Field crop: tomato
Growth stage: 2
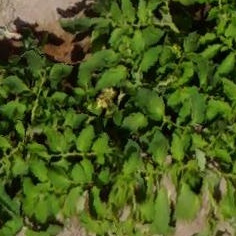
Species: tomato